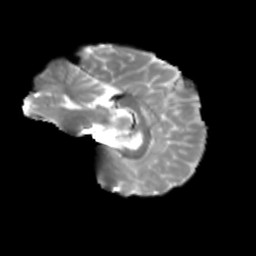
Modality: T2w
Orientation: sagittal
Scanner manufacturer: siemens
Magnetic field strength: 3 T
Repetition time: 4 s
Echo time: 0.0594 s